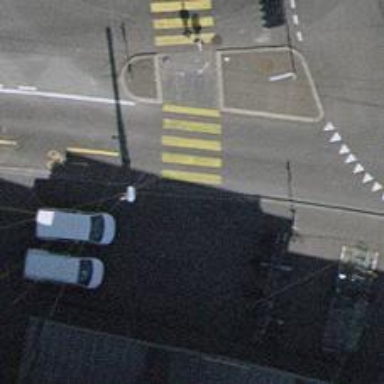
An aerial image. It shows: Kerb serving as barrier.